Aerial crown-view tile of a tropical tree (Barro Colorado Island, Panama), acquired 20250616:
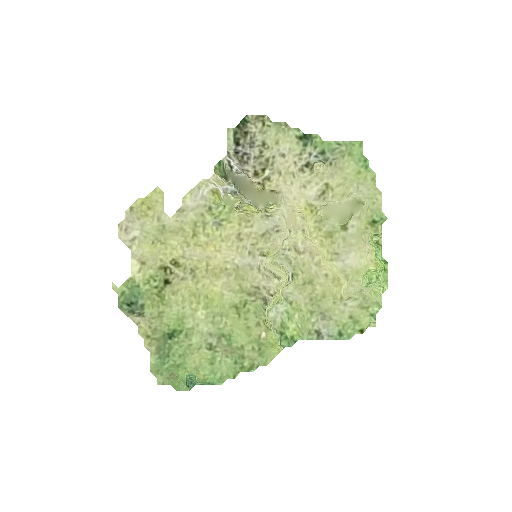
Species: Terminalia amazonia
GBIF accepted scientific name: Terminalia amazonica
Crown area: 74.135 m²